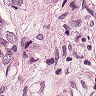
Metastatic tissue present: yes